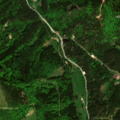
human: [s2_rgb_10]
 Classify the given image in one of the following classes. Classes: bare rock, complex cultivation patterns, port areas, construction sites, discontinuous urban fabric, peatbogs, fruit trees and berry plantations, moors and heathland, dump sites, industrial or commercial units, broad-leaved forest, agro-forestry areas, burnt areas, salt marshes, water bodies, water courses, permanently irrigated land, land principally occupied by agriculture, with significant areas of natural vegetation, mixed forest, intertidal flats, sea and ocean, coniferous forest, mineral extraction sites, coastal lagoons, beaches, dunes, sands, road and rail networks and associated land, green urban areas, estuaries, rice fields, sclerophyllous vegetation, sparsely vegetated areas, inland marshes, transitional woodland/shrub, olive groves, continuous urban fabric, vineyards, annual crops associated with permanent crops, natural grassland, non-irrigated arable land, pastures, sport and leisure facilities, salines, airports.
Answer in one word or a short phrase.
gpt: pastures, coniferous forest, mixed forest